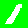
Digit: 1